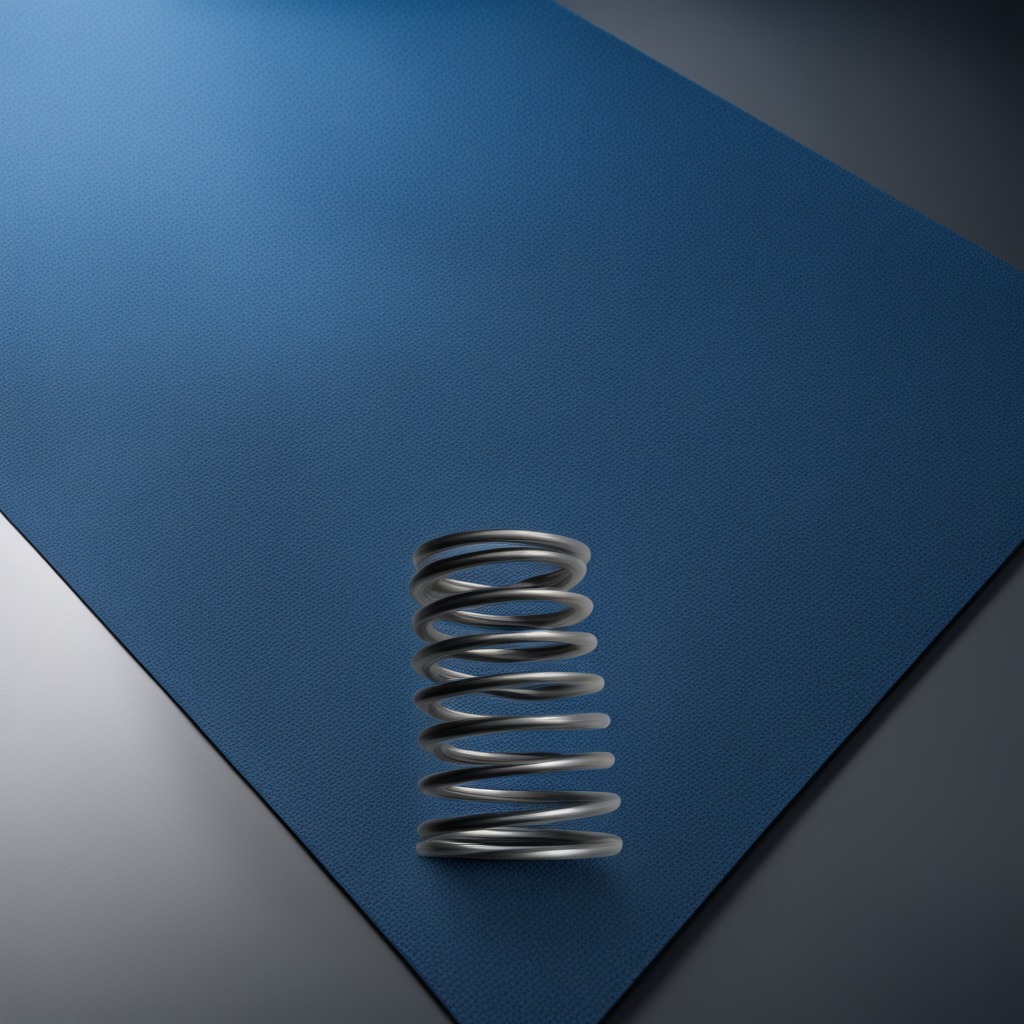
A coiled metal spring lies on a clean granite tabletop covered with a blue rubber mat inside a workshop under bright overhead lighting crisp shadows high clarity worn but beneath the mat.